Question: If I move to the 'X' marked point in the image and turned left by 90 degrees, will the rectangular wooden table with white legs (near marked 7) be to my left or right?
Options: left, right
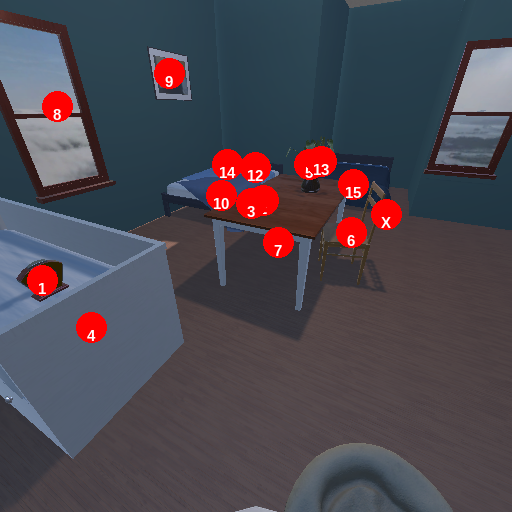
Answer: left